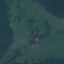
Land use / land cover class: Pasture